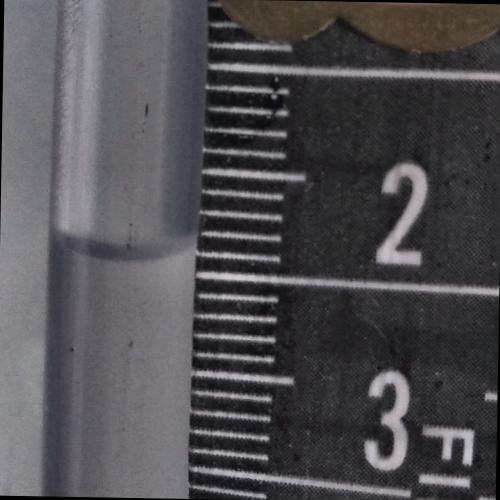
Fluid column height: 2.4 cm